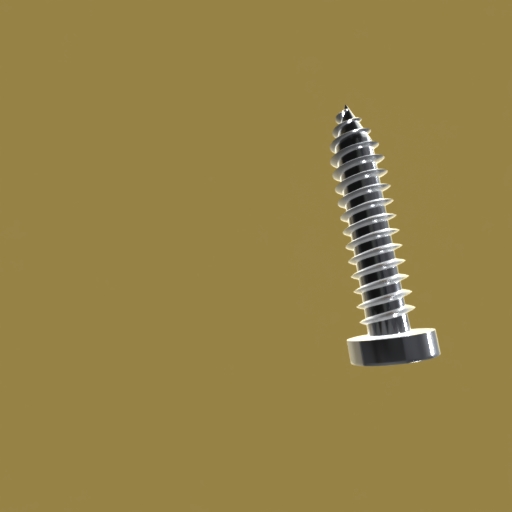
Label: screw